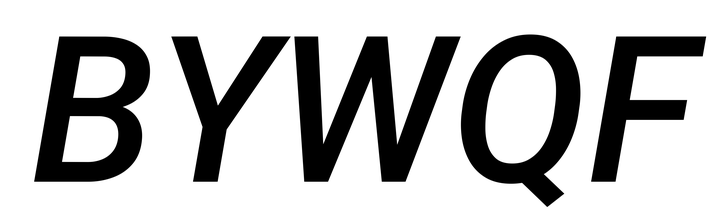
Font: Roboto-Italic_Medium_Italic